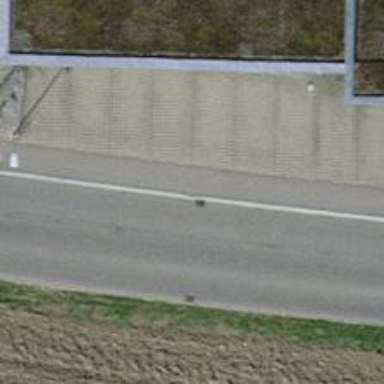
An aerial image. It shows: Residential road with asphalt surface. The sidewalk on the right also has asphalt surface.